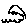
Label: cloud